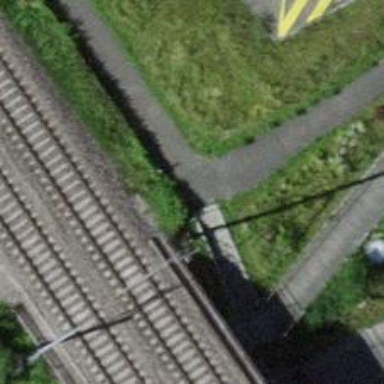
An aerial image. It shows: Road with steps.